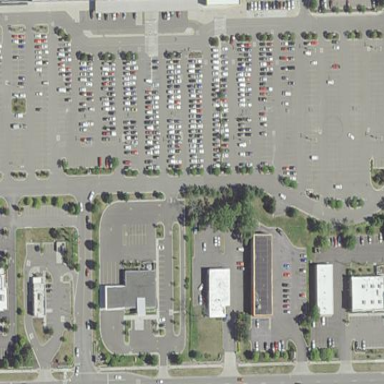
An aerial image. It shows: Retail area.